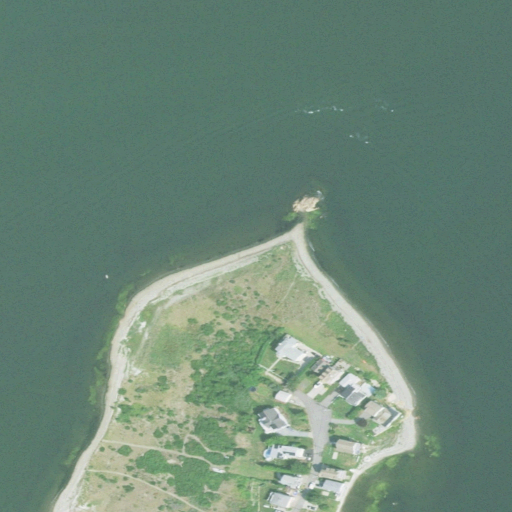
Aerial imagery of cape in Rhode Island named Common Fence Point containing open water, herbaceous wetlands, grassland, barren land, medium intensity development, and high intensity development